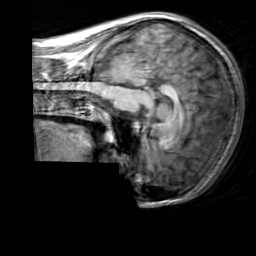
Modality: T1w
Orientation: sagittal
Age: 26
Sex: male
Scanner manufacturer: siemens
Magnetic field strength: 3 T
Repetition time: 2.3 s
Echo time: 0.00303 s